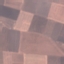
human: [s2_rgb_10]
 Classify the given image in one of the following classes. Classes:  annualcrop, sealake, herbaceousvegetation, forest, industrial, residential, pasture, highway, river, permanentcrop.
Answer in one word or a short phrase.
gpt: AnnualCrop